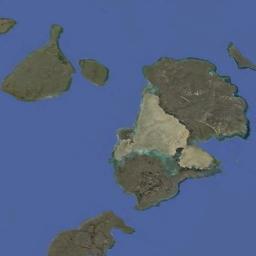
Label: island